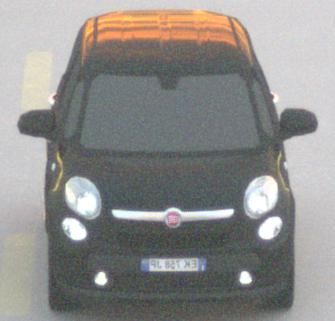
Make: Fiat
Model: 500L 1.4 16V
Detailed model: 500L (199)
Model produced from: 2012/10
Model produced until: 2017/05
Doors: 5
Color: black
Road condition: dry road
Daytime: sunrise or sunset
Contrast: medium contrast